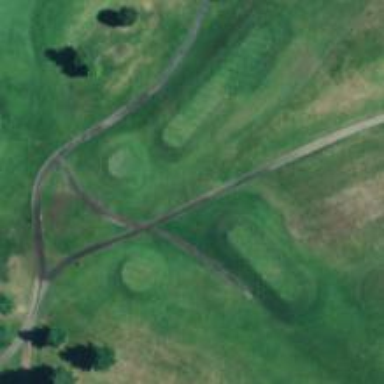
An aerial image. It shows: Path for both roads and golfers.